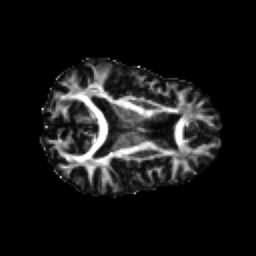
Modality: FA
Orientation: axial
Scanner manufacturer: ge
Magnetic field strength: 3 T
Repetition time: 8.8 s
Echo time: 0.085 s